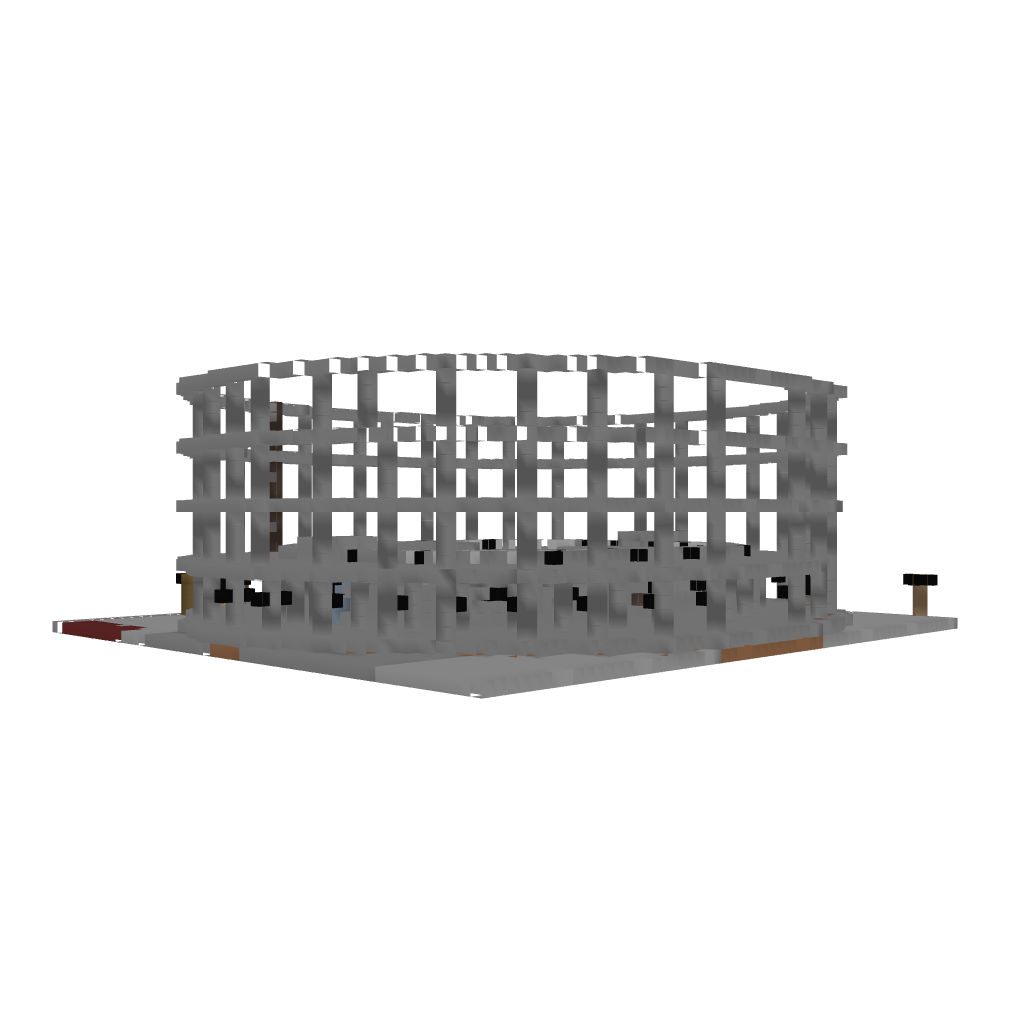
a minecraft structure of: Coliseum